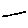
Label: line